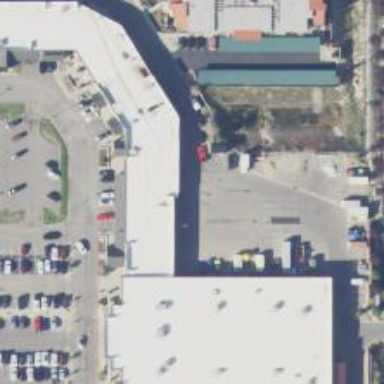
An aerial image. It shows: Post office.